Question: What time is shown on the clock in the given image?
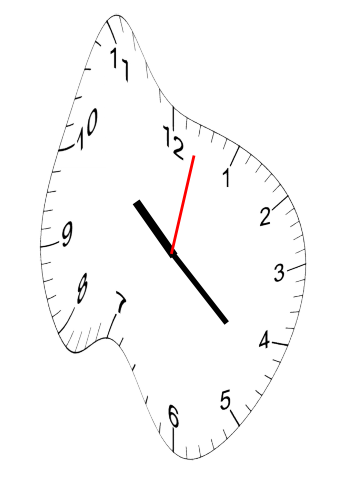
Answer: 10:22:02